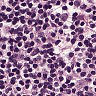
Metastatic tissue present: no